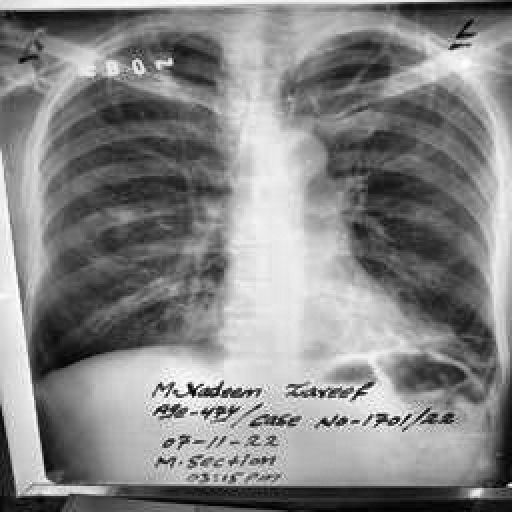
Finding: TUBERCULOSIS